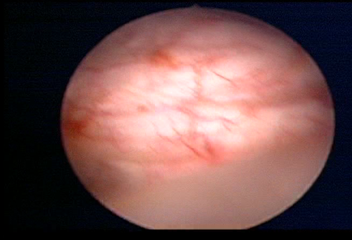
Modality: WLC
Class: Normal mucosa
Bladder cancer association: No